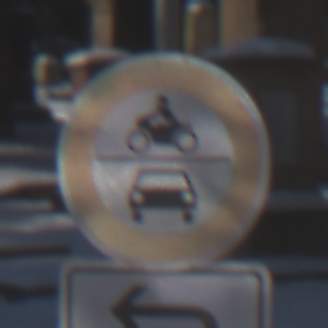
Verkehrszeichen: VerbotKraftfahrzeuge
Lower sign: RichtungsangabeDurchPfeile2
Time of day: MorningAfternoon
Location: Outdoor (Special)
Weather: Clear
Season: Winter
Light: Natural